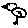
Label: bird